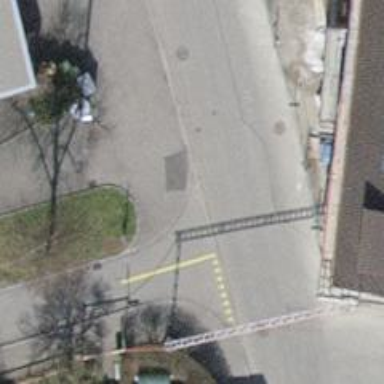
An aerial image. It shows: Asphalt sidewalk along the footway.